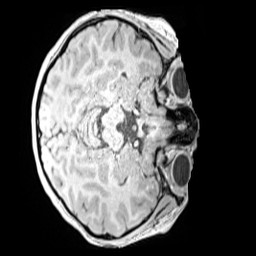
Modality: MP2RAGE
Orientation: axial
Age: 13
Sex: female
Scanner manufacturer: siemens
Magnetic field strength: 3 T
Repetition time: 4 s
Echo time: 0.00299 s